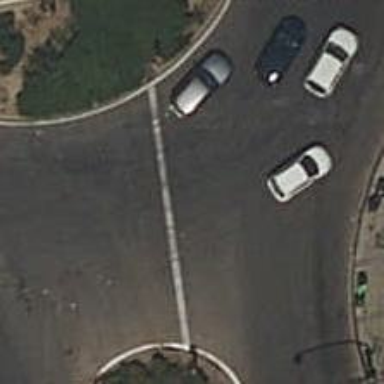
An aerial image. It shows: Road with traffic signals.